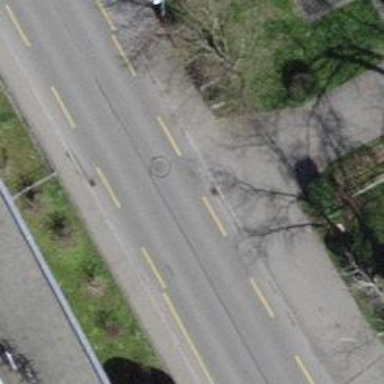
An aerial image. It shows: Residential road with cycling lane.